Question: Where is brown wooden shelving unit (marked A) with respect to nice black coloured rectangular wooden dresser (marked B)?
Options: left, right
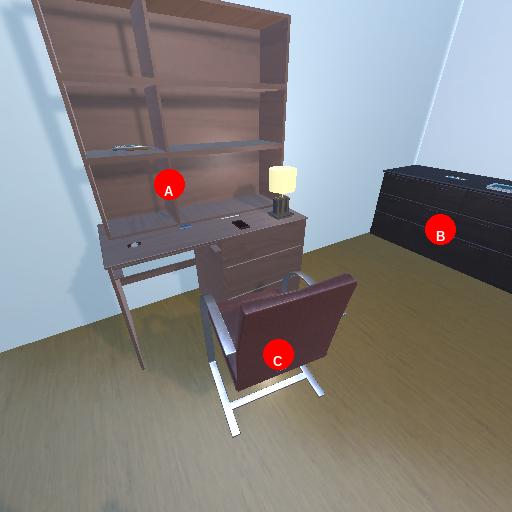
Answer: left